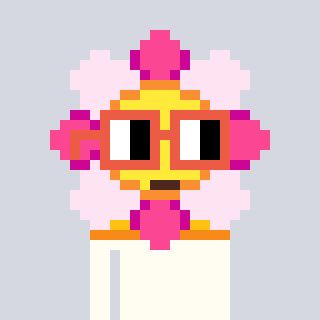
a pixel art character with square orange glasses, a flower-shaped head and a grayscale-colored body on a cool background